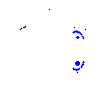
Particle: electron